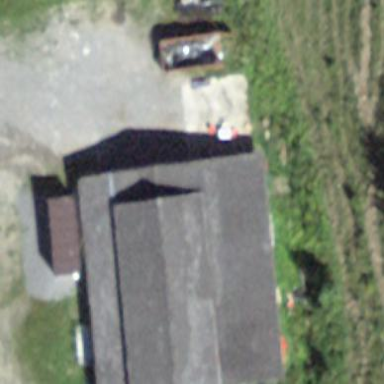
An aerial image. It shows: Service building.